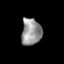
Tissue: prostate
Cell type: T cells
Senescence score: 0.7672
Nuclear area (px): 524
Mean DAPI intensity: 150.061